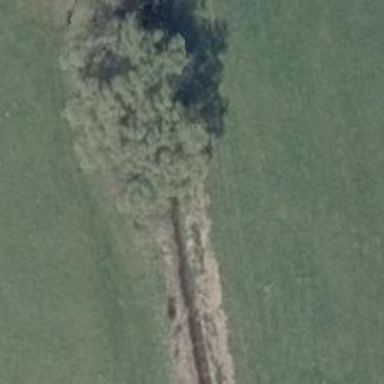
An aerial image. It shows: Row of trees in natural setting.